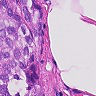
Metastatic tissue present: yes